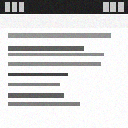
Screen state: on